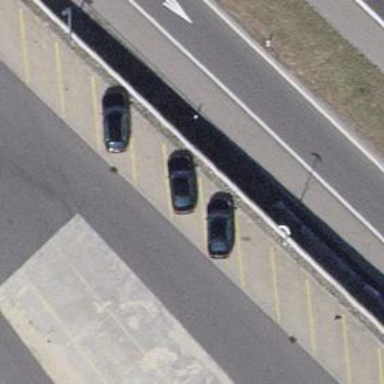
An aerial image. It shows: Charging station.